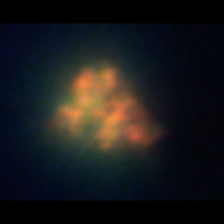
Taxon: Unknown_detritus
Group: Unknown